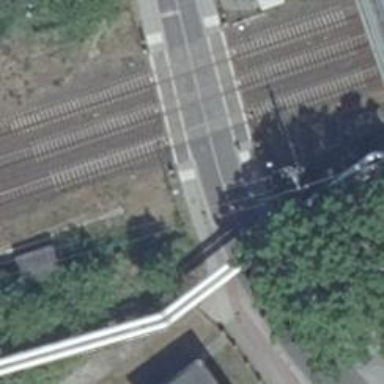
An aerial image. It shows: Level railway crossing with lights and double half barrier.